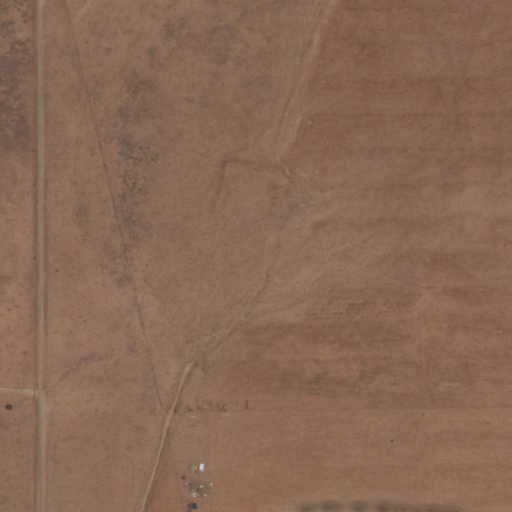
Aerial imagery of valley in New Mexico named Arroyo de los Cerritos containing only shrub